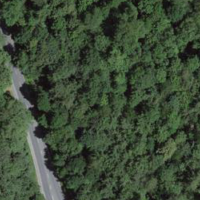
EUNIS habitat code: 53
Species observed at this site:
Streptopelia decaocto